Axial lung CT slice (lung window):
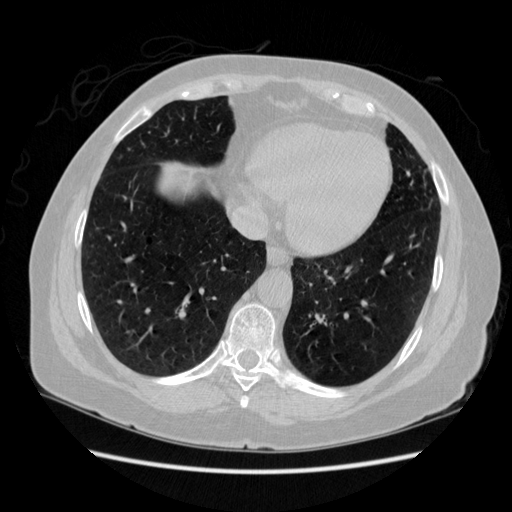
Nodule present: no